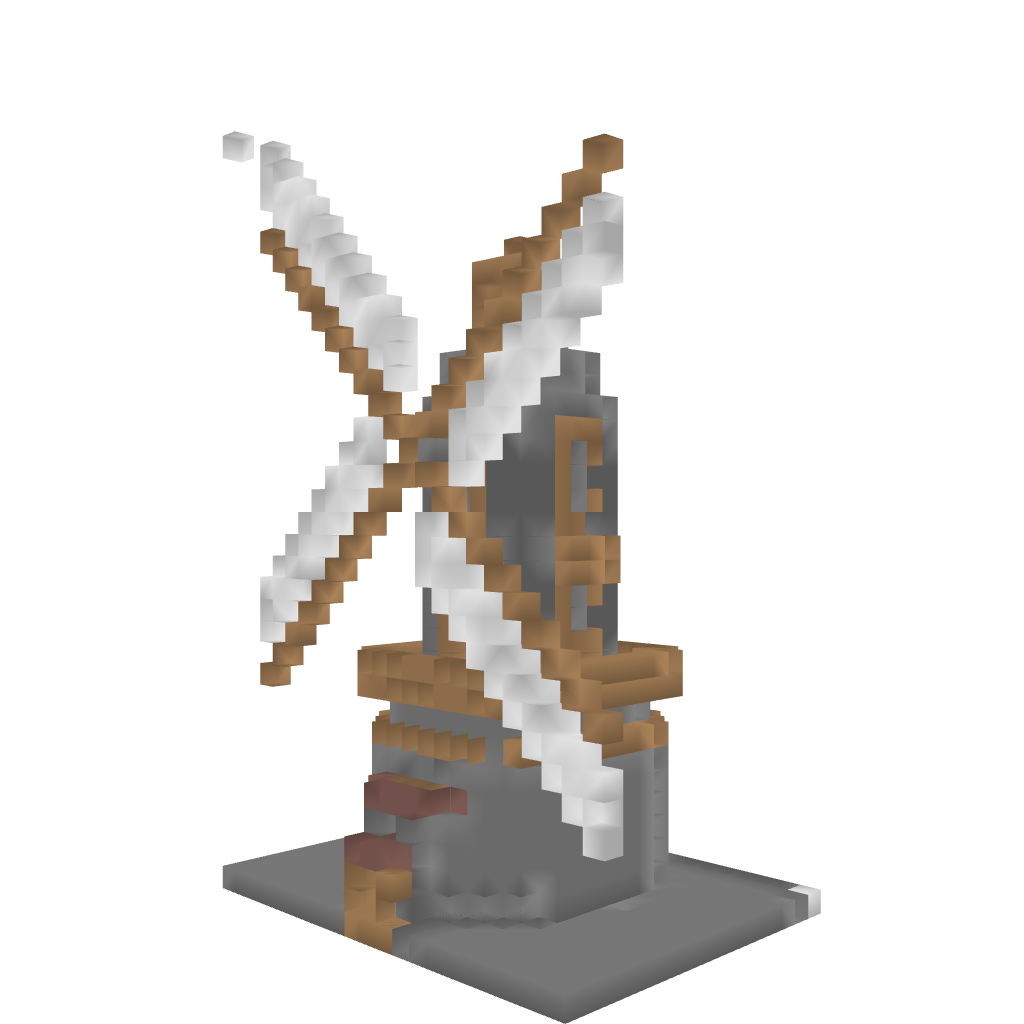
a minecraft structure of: Windmill 1 bad low quality